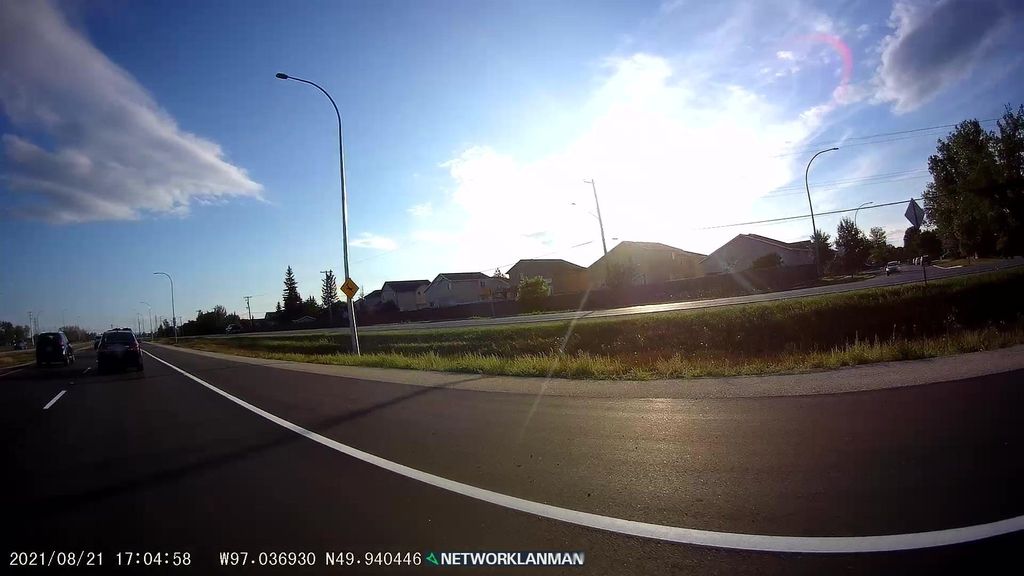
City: winnipeg